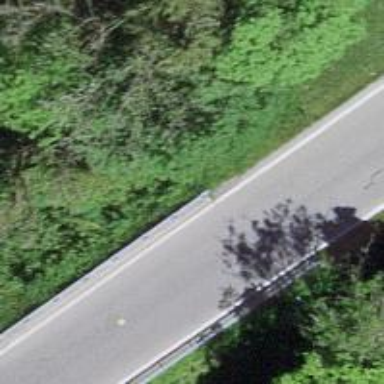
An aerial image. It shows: Tertiary road with asphalt surface.